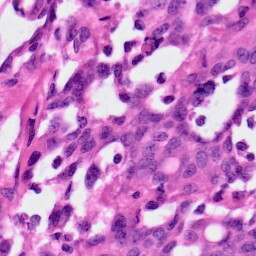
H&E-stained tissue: Ovarian